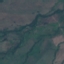
Land use / land cover: Pasture